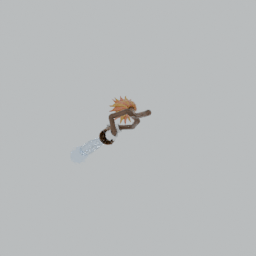
Label: people